Aerial crown-view tile of a tropical tree (Barro Colorado Island, Panama), acquired 20250715:
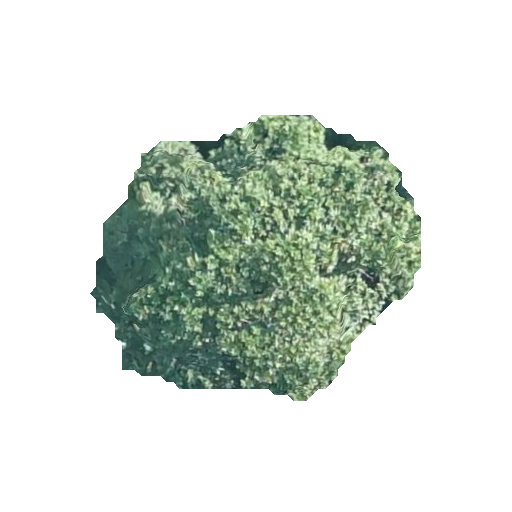
Species: Anacardium excelsum
GBIF accepted scientific name: Anacardium excelsum
Crown area: 102.555 m²